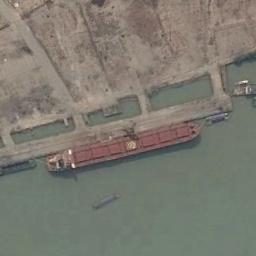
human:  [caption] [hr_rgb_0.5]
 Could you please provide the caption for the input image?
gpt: The orange cargo ship is docked at the dock and the water is green .

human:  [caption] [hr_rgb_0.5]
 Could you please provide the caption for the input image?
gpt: A red bulk carrier docked by the dock with a few boats next to it .

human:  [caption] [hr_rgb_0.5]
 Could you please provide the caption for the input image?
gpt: Several ships of different sizes are at sea .

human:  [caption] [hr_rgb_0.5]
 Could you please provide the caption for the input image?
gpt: There is a ship in the green water on the shore .

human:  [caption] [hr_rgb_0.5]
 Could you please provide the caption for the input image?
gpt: The red ship is at the harbor .